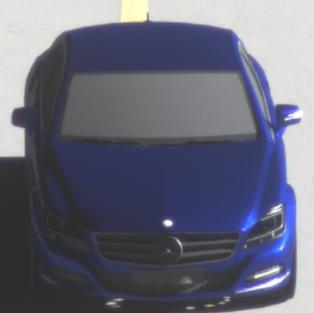
Make: Mercedes-Benz
Model: CLS Coupé 350
Detailed model: CLS-Class (218) Coupé
Model produced from: 2011/01
Model produced until: 2014/07
Doors: 4
Color: blue
Road condition: dry road
Daytime: morning or afternoon
Contrast: high contrast